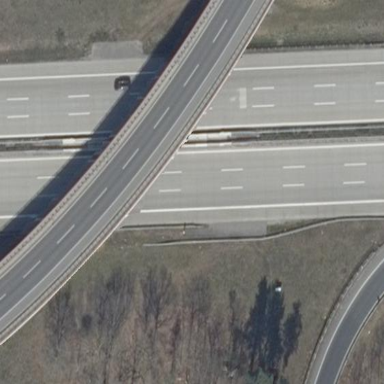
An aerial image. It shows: Bridge with beam structure.